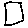
Label: square